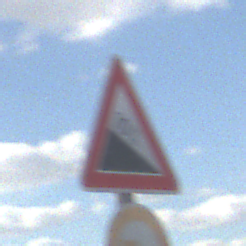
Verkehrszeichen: Gefaelle10
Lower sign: UeberholverbotKraftfahrzeuge
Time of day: Midday
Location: Outdoor (Nature)
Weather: PartlyCloudy
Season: NotSpecified
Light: Natural